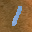
Label: 1